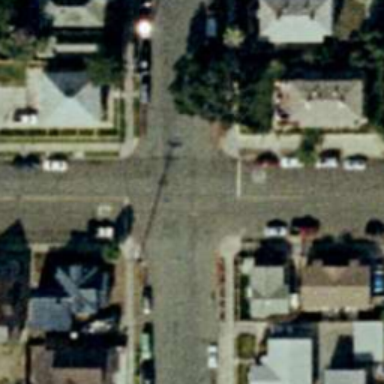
An intersection with some cars parked at the roadside .